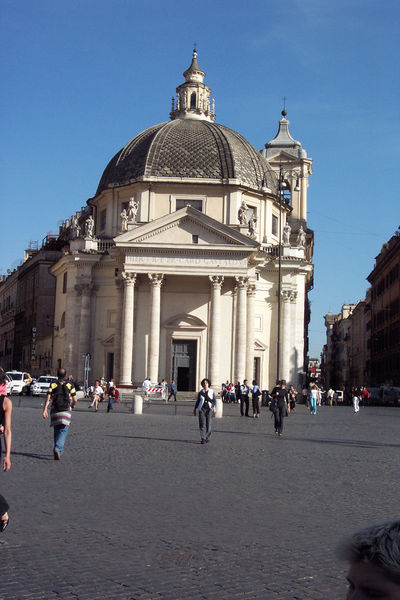
Titel: S. Maria dei Miracoli
Künstler: Carlo Rainaldi
Standort: Rom, Piazza del Popolo (EU - I - Latium)
Schlagwörter: blau, himmel, schatten, weiß, dreieck, gelb, menschen, fenster, grau, hintergrund, laterne, licht, paris, strasse, säule, säulen, tür, vordergrund, blick, dach, gebäude, architektur, barock, kirche, boden, figur, klassizismus, gotik, renaissance, turm, skulptur, sommer, pflaster, giebel, farbe, fußgänger, markt, platz, figuren, kuppel, romantik, foto, photographie, eingang, berlin, antike, dom, kapitelle, kathedrale, rom, kapitell, photo, portal, skulpturen, glocke, portikus, andacht, tempel, balu, rucksack, dresden, korinthisch, autos, glocken, absperrung, tryptichon, zentralbau, poller, neugotik, dachreiter, touristen, taxi, tenpel, glockentrum, passaten